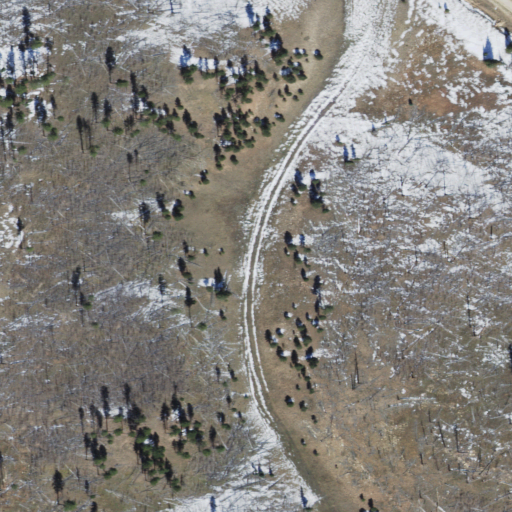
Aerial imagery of valley in Arizona named Franks Canyon containing shrub, evergreen forest, and grassland